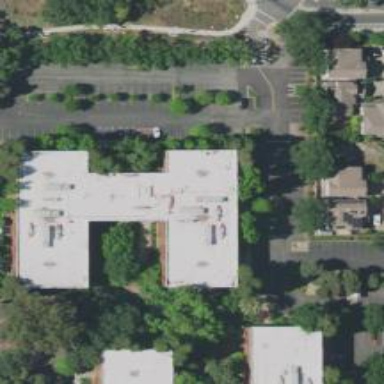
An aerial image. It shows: Clinic.